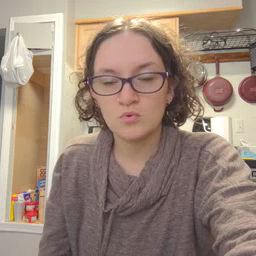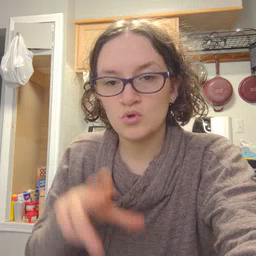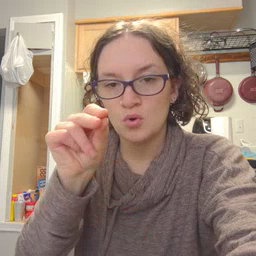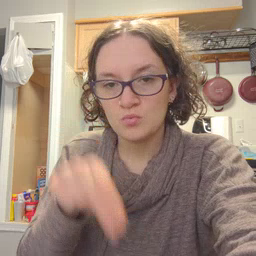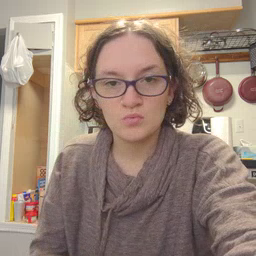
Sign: no